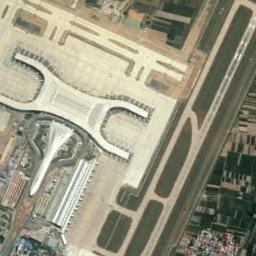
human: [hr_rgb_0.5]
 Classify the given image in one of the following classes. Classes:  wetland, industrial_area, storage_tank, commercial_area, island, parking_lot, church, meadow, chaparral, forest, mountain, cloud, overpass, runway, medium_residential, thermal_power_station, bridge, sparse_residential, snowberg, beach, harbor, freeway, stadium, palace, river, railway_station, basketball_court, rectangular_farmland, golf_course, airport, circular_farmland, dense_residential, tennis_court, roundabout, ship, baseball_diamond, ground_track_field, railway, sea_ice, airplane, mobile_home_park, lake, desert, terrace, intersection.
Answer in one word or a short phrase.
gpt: airport